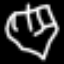
Label: diamond